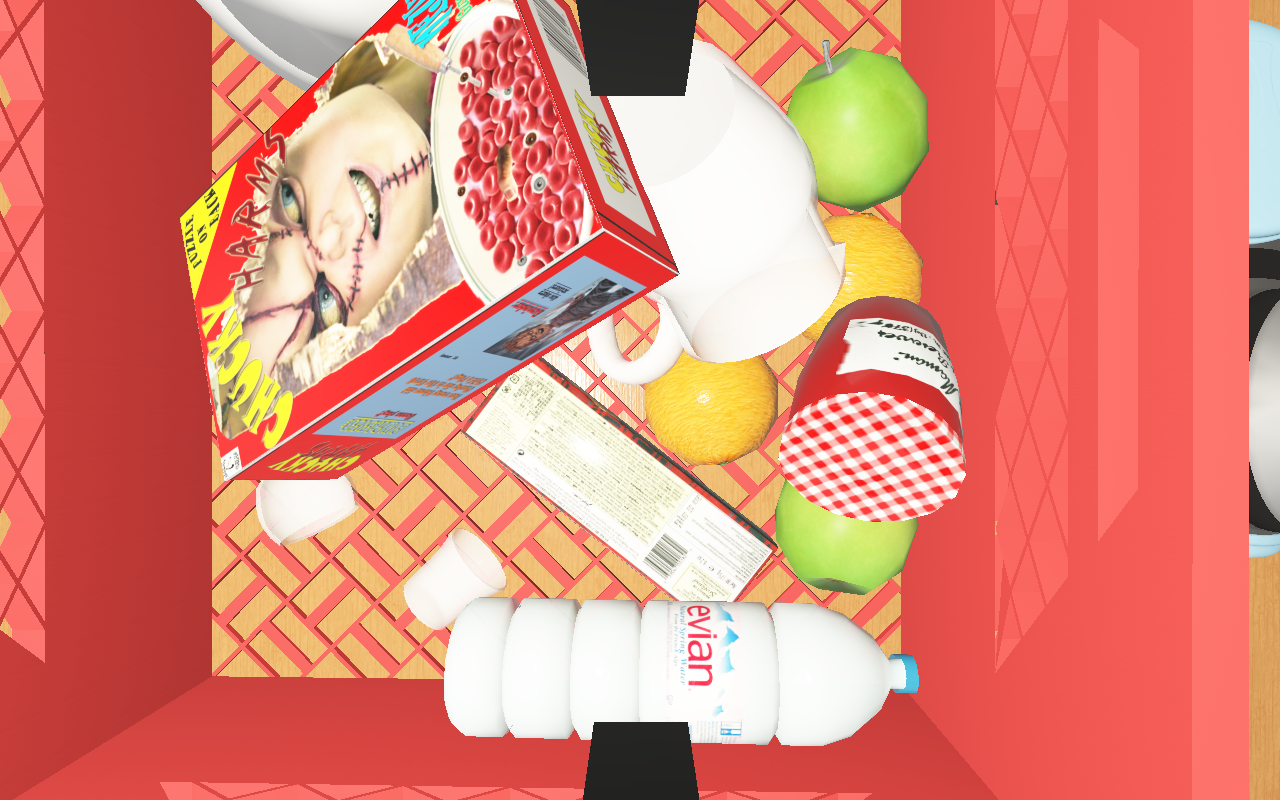
Objects in the scene:
carafe
water bottle
apple
apple
orange
orange
jam jar
cereal box
cereal box